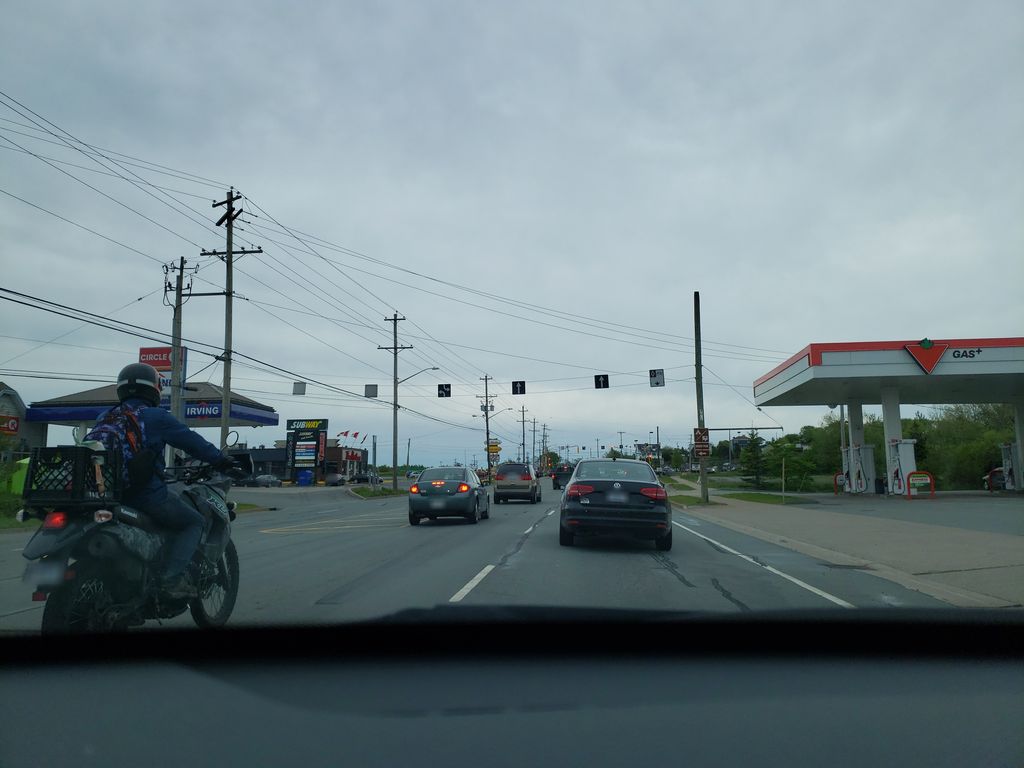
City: halifax